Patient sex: F
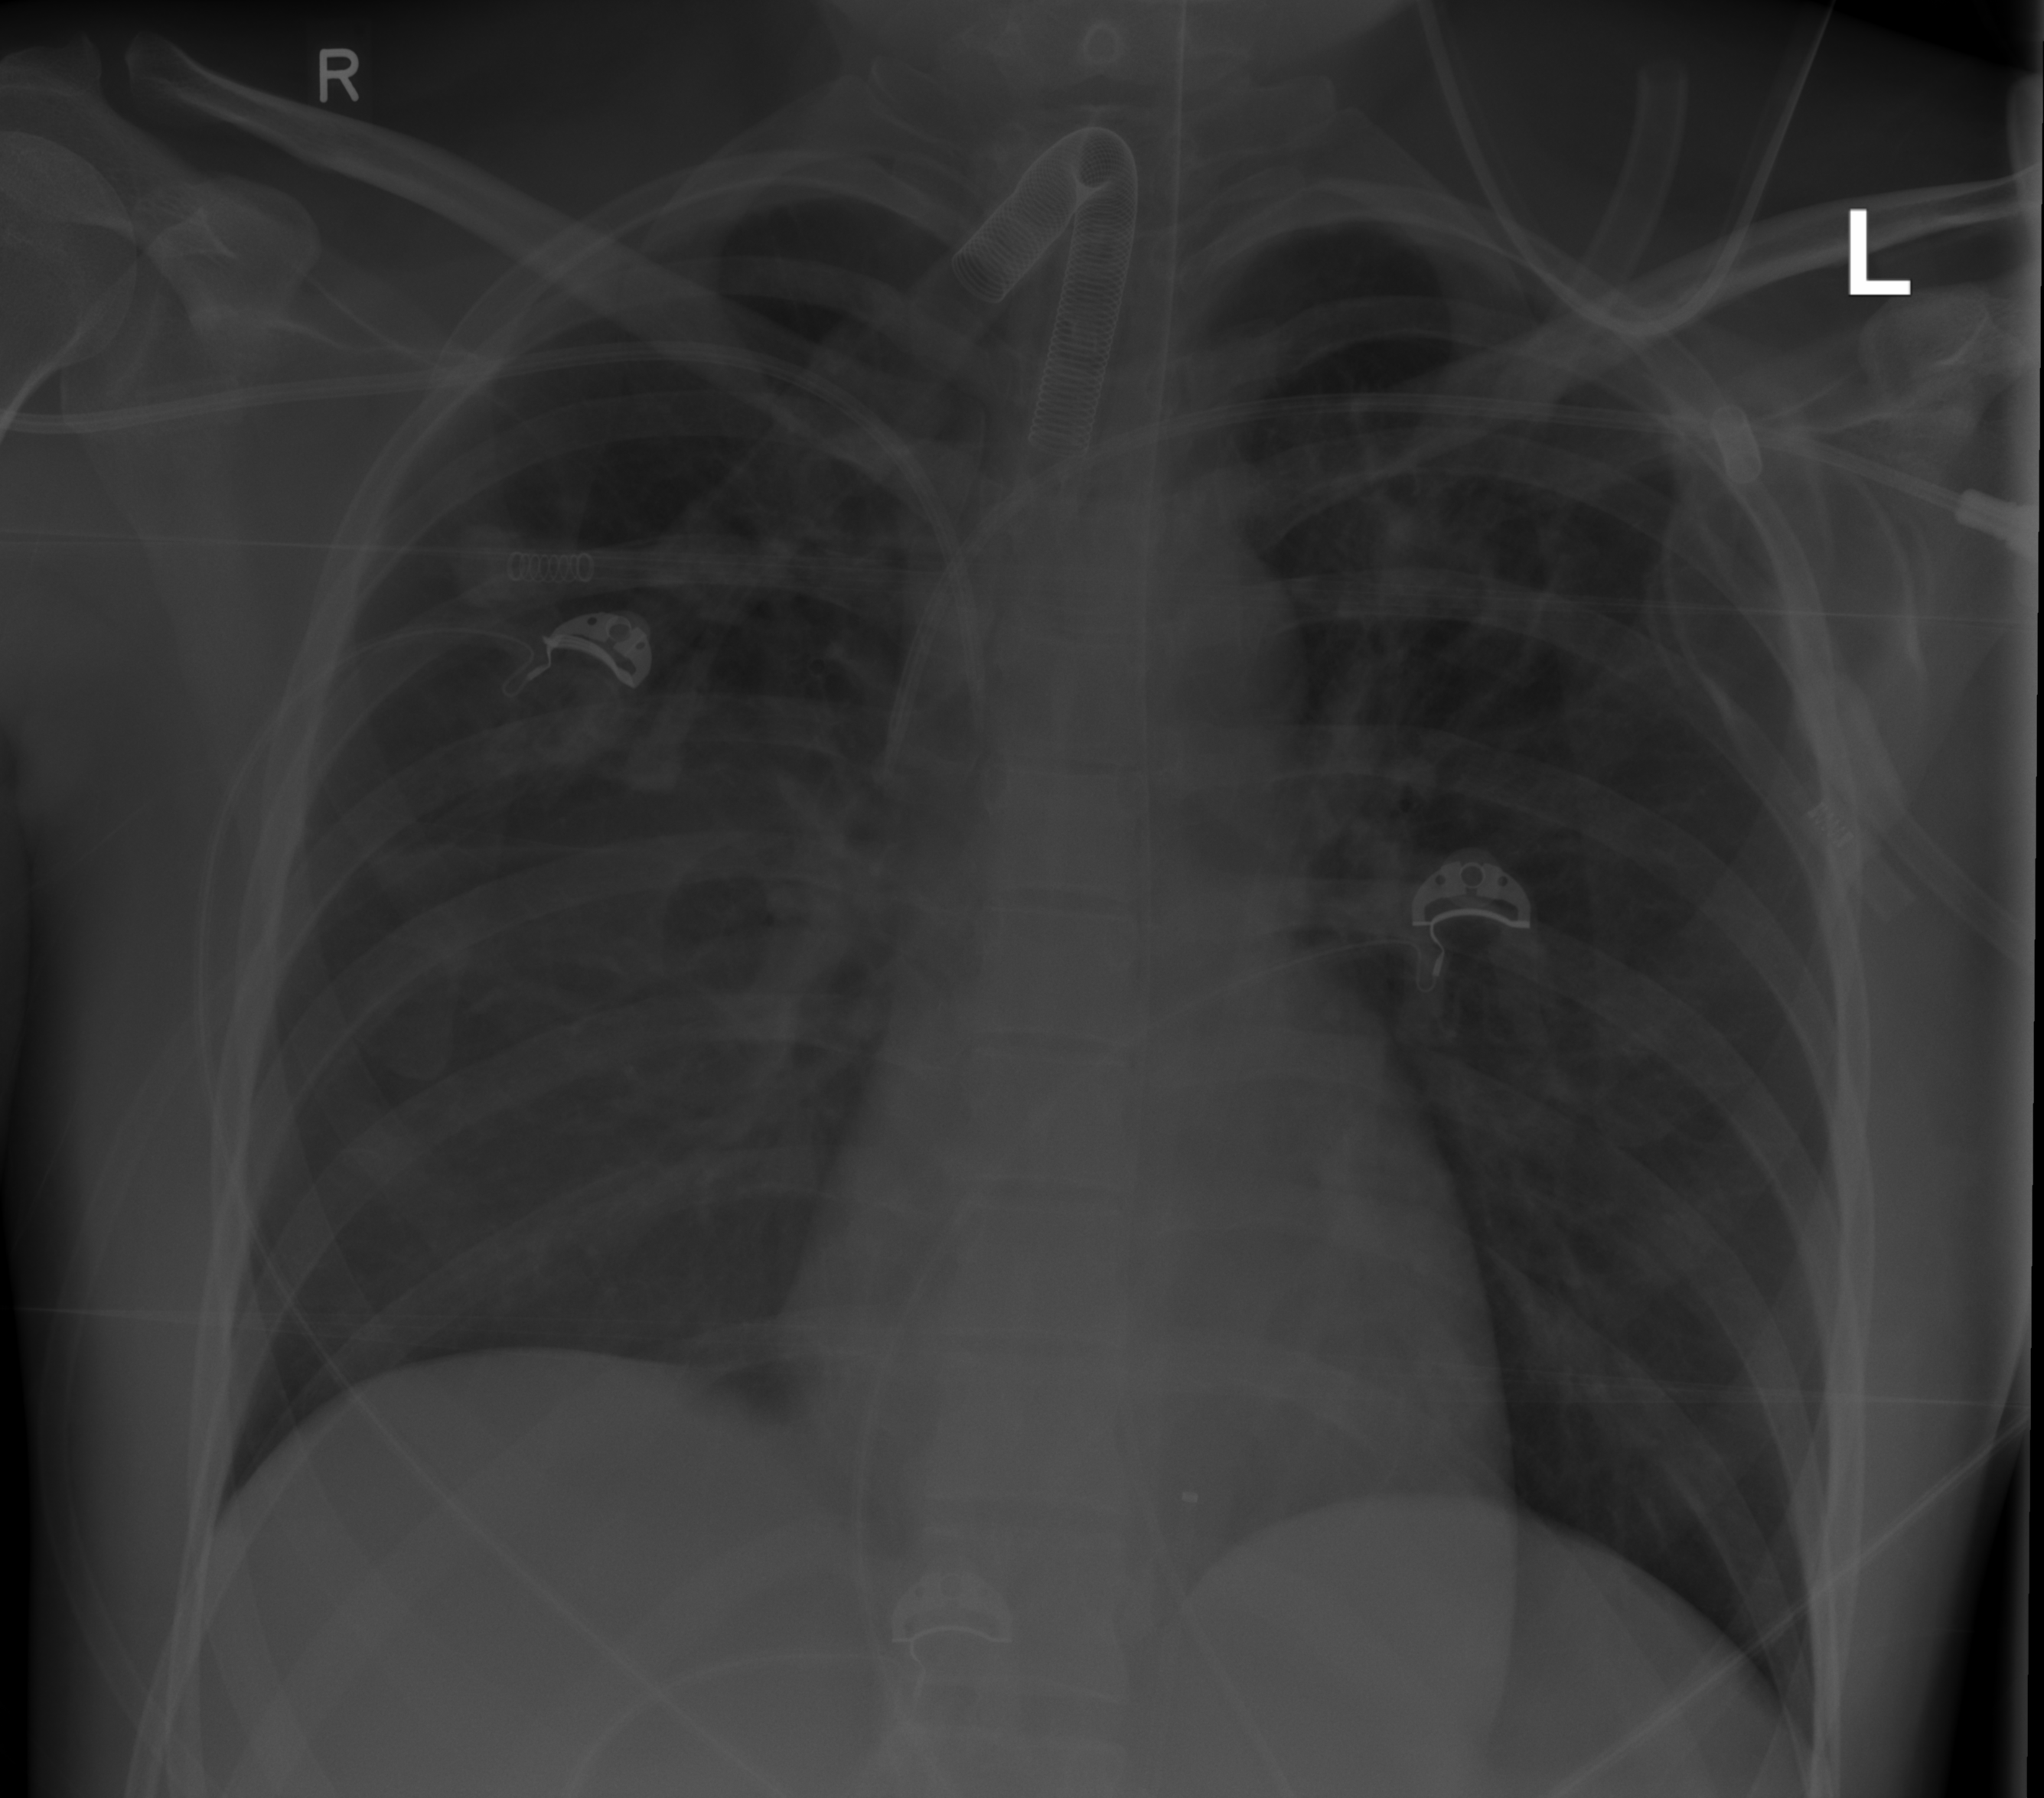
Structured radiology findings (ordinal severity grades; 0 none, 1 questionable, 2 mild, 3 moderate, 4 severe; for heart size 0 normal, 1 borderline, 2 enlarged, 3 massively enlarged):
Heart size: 0
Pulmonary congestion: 0
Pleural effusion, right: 0
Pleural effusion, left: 0
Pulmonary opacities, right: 2
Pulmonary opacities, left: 0
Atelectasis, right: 0
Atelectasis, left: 0